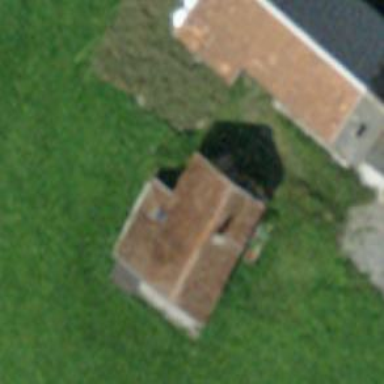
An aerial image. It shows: Cabin.